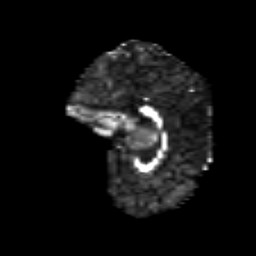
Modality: FA
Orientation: sagittal
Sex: female
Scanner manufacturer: siemens
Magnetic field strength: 3 T
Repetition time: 5 s
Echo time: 0.071 s